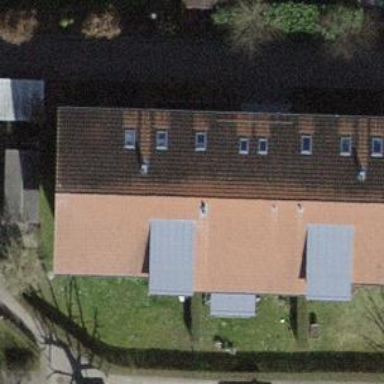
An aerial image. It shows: Building with tile roof.